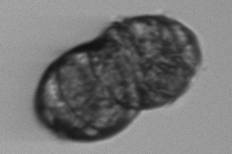
Label: Margalefidinium